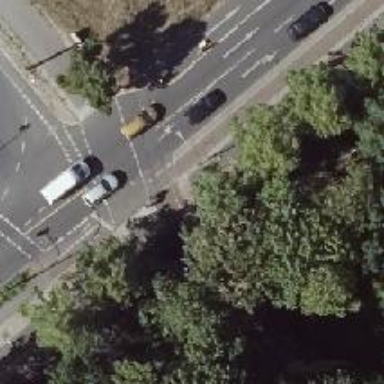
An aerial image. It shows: Tram crossing with traffic signals.